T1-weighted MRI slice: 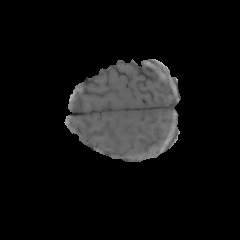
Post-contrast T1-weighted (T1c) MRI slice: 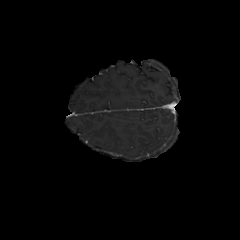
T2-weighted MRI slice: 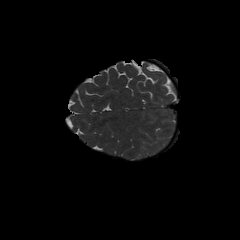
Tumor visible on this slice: no